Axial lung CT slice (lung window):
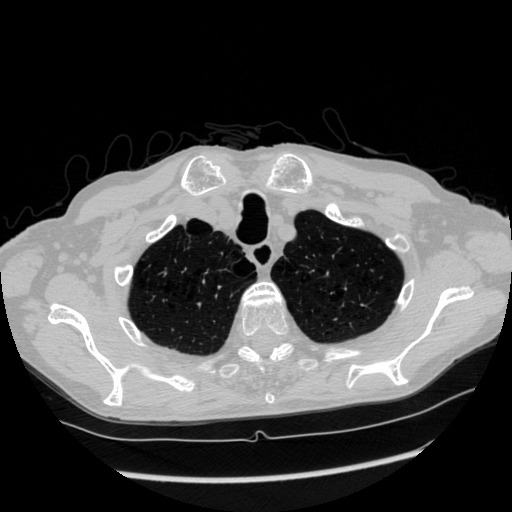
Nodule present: no